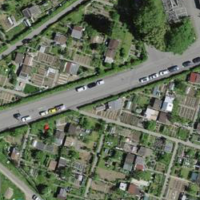
EUNIS habitat code: 53
Species observed at this site:
Malva neglecta